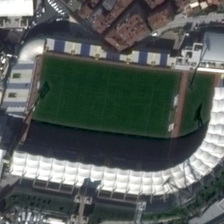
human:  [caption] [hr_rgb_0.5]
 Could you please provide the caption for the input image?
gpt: a large number of trees are planted outside the stadium .

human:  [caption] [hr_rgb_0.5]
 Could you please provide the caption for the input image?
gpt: there are many red roof houses around the stadium .

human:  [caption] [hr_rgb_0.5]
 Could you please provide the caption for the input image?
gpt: a large number of trees are planted outside the stadium .

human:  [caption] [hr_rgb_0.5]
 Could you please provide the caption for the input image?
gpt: there are many red roof houses around the stadium .

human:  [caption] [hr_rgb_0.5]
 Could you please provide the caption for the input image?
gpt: a large number of trees are planted outside the stadium .